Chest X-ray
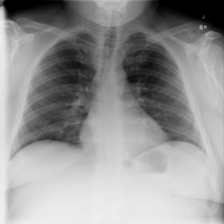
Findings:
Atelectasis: negative
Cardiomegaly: negative
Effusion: negative
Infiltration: negative
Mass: negative
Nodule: negative
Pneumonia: negative
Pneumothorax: negative
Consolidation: negative
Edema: negative
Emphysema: negative
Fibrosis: negative
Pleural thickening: negative
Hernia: negative